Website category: phone
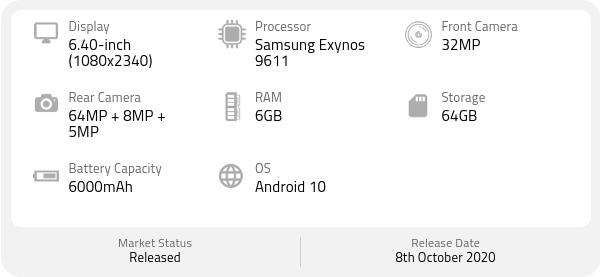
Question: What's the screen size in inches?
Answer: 6.40-inch

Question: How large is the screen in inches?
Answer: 6.40-inch

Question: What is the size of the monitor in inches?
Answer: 6.40-inch

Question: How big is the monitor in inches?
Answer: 6.40-inch

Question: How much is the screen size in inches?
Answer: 6.40-inch

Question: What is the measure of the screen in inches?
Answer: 6.40-inch

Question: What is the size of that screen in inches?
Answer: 6.40-inch

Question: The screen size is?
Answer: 6.40-inch

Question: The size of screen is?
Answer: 6.40-inch

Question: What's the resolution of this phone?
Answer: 1080x2340

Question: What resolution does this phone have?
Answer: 1080x2340

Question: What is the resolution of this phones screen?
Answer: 1080x2340

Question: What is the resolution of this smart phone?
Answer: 1080x2340

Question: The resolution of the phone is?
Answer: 1080x2340

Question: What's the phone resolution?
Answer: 1080x2340

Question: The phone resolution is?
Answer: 1080x2340

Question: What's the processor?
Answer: Samsung Exynos 9611

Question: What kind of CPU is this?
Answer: Samsung Exynos 9611

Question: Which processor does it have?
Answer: Samsung Exynos 9611

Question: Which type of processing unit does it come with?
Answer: Samsung Exynos 9611

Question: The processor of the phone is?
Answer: Samsung Exynos 9611

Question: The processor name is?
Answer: Samsung Exynos 9611

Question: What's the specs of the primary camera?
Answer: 64MP + 8MP + 5MP

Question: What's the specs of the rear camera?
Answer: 64MP + 8MP + 5MP

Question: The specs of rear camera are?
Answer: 64MP + 8MP + 5MP

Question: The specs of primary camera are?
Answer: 64MP + 8MP + 5MP

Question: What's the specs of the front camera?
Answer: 32MP

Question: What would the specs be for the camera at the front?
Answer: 32MP

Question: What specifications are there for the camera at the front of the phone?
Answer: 32MP

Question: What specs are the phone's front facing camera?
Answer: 32MP

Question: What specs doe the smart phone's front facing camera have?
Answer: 32MP

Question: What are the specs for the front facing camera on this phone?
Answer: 32MP

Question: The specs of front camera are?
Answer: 32MP

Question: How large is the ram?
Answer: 6GB

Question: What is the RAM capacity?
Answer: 6GB

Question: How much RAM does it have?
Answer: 6GB

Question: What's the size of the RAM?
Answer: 6GB

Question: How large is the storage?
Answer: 64GB

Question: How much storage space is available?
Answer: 64GB

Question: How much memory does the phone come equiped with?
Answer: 64GB

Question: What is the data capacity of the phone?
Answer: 64GB

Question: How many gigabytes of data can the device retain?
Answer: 64GB

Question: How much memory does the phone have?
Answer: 64GB

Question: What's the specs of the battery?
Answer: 6000mAh

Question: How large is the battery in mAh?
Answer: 6000mAh

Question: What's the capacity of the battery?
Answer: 6000mAh

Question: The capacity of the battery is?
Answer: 6000mAh

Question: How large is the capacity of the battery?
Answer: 6000mAh

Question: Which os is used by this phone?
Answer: Android 10

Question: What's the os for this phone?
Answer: Android 10

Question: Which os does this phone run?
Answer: Android 10

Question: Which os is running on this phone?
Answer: Android 10

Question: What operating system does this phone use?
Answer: Android 10

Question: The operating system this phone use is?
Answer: Android 10

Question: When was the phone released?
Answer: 8th October 2020

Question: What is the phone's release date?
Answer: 8th October 2020

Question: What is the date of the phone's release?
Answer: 8th October 2020

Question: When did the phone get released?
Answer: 8th October 2020

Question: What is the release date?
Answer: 8th October 2020

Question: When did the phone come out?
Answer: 8th October 2020

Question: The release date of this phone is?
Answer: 8th October 2020